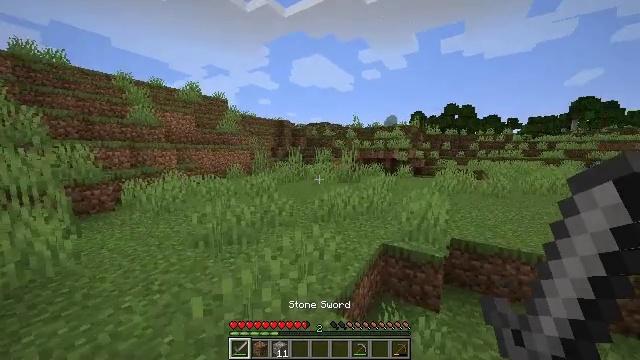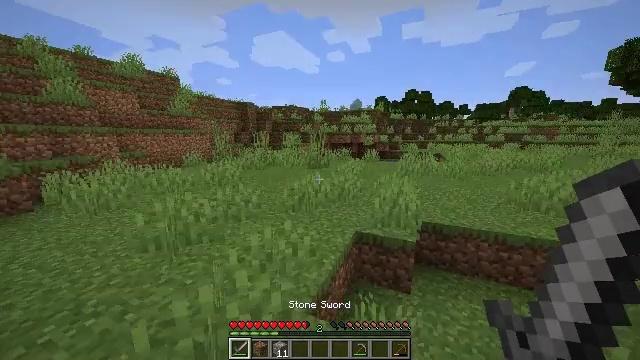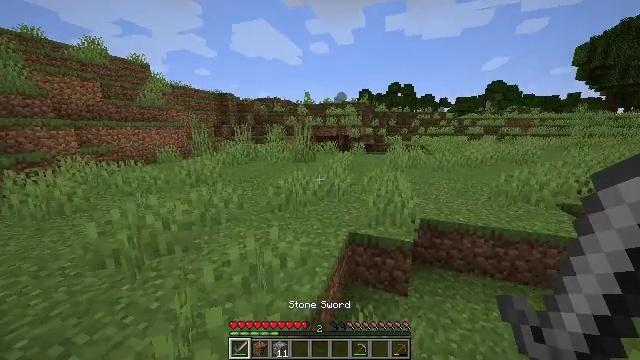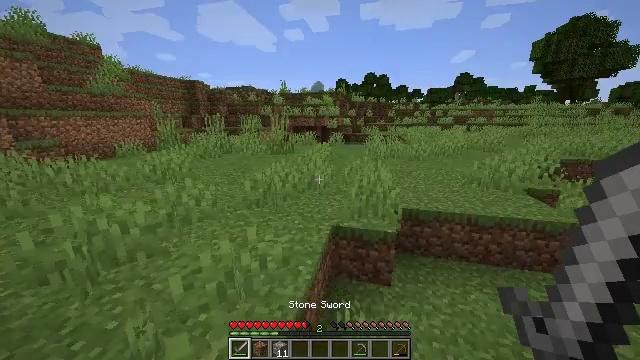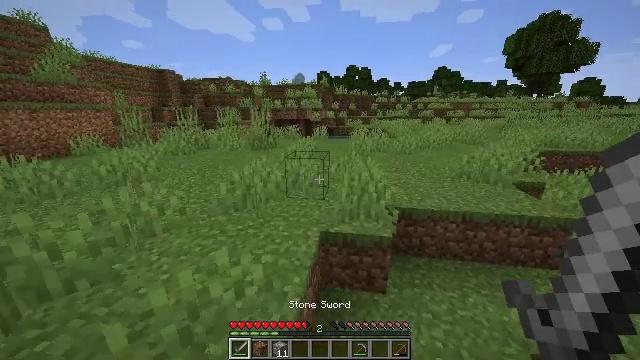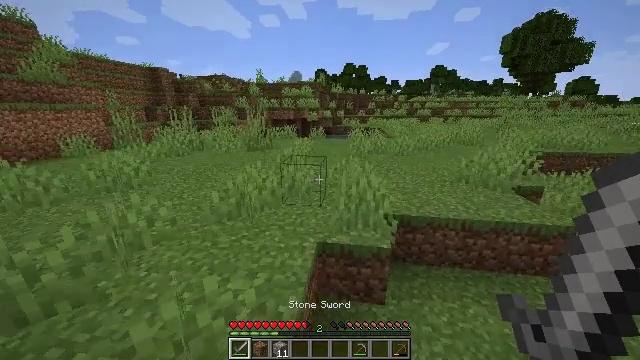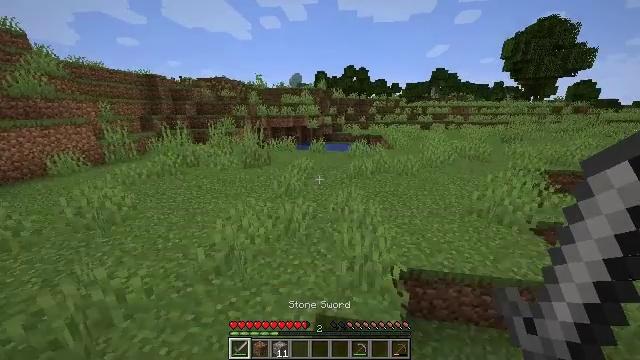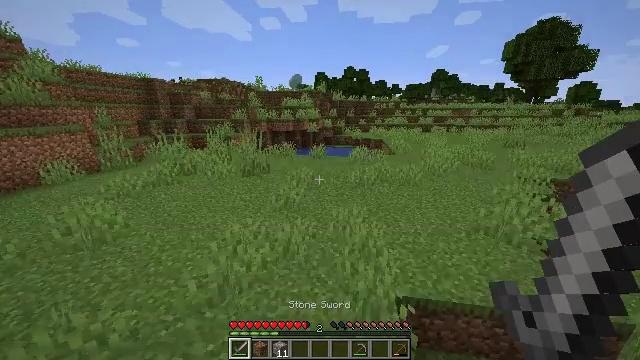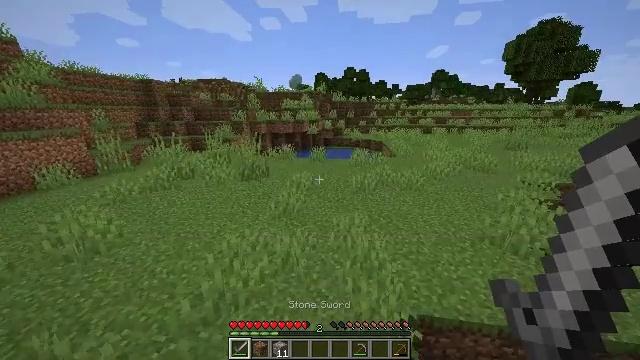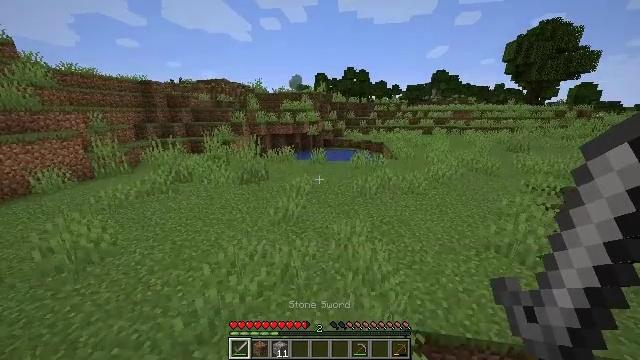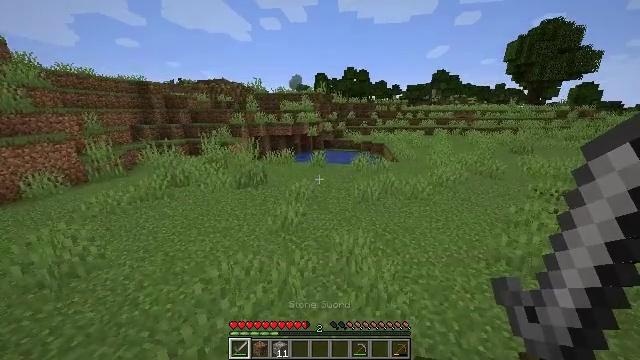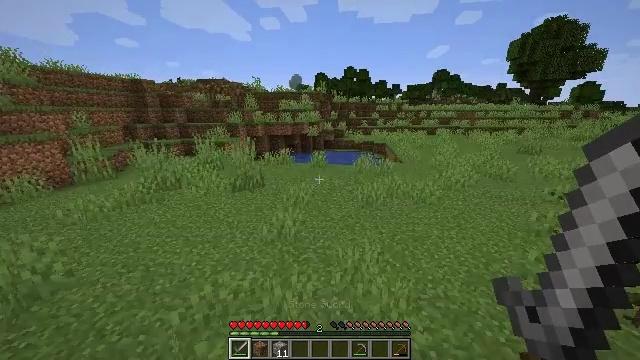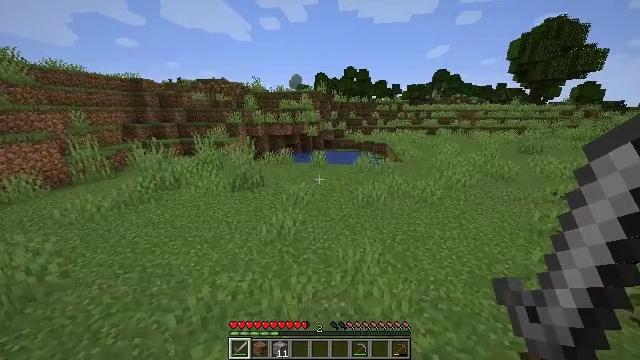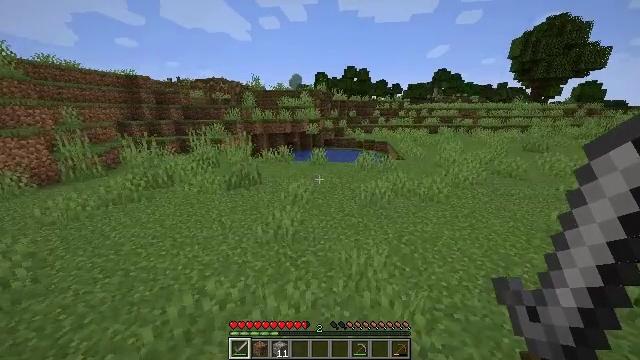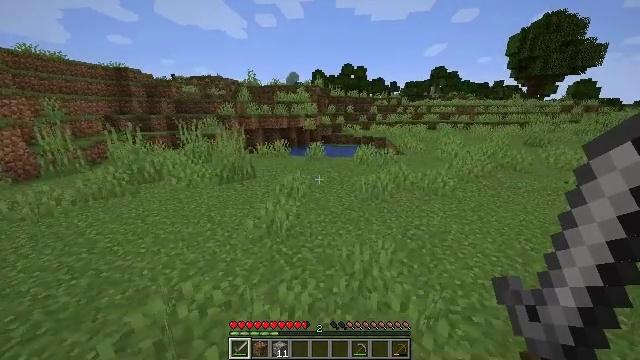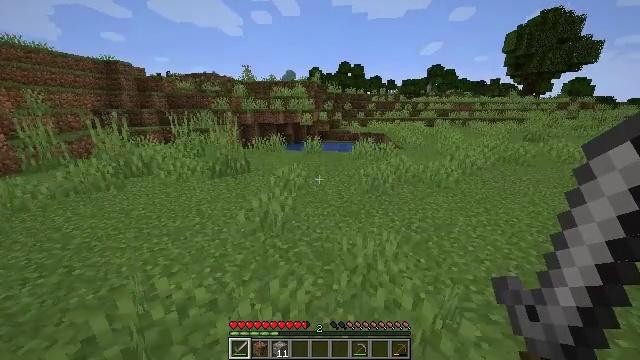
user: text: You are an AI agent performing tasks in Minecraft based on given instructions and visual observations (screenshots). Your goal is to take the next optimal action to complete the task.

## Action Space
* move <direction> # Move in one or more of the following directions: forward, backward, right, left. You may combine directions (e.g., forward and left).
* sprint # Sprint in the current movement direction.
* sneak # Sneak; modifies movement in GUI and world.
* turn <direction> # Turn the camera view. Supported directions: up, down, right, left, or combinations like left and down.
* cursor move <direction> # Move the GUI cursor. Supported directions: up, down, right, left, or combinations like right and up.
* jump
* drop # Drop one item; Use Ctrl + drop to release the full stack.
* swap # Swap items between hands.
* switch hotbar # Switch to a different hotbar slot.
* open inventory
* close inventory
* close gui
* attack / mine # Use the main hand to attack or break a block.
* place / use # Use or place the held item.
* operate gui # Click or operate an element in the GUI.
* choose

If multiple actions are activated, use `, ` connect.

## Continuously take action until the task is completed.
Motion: motion action
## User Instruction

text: Mine the white bed.
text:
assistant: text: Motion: move forward, turn right and down
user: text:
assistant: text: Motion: move forward, turn right and down
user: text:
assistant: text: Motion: move forward, turn right and down
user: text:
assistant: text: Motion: move forward, turn right and down
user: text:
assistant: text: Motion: move forward, jump
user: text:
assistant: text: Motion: move forward, jump
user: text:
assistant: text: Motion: move forward, jump
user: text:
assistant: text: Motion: move forward, jump
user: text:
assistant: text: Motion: move forward, jump
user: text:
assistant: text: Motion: move forward, jump
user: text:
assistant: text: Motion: move forward, jump
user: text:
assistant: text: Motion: move forward, jump
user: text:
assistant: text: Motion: move forward, jump
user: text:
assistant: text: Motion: move forward, jump
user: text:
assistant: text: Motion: move forward, jump
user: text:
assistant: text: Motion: move forward, jump
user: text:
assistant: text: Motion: move forward, jump
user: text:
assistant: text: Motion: move forward, turn left, jump
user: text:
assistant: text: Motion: move forward, turn left and up, jump
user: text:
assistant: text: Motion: move forward, turn left, jump
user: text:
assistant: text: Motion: move forward, jump
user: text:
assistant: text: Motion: move forward, jump
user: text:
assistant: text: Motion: move forward, jump
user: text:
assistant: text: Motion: move forward, jump
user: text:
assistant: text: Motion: move forward, jump
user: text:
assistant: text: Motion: move forward, jump
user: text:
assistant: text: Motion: move forward, turn left, jump
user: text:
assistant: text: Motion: move forward, turn left and up, jump
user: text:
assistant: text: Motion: move forward, turn left and up
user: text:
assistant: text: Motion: move forward, turn left